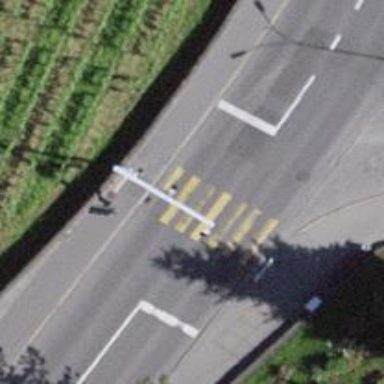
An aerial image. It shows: Crossing with zebra markings controlled by traffic signals.